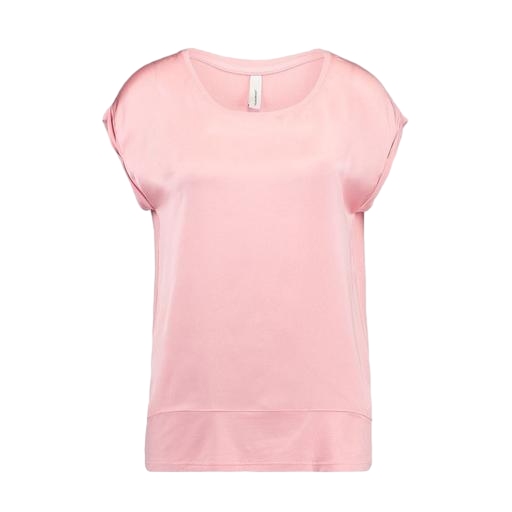
pink cap-sleeve t-shirt, pink scoop neck, pink scoop neck sleep tee, white background